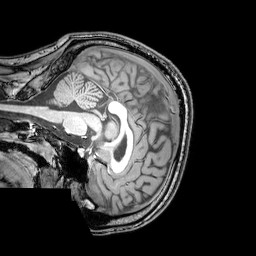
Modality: T1w
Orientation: sagittal
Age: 25
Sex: male
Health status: healthy
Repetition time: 0.081 s
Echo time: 0.037 s